Question: I'm trying to make two divs, each containing a title and a list, next to each other. However, if one list is smaller than the other, then the div with the smaller list is lower on the web page:

This is the code for the divs:
'''
<div id='classes' class="profileList">
<h2 class="title">Classes</h2>
<ul>
<li>Soldier</li>
<li>Sniper</li>
<li>Spy</li>
</ul>
</div><div id="divisions" class="profileList">
<h2 class="title">Divisions</h2>
<ul>
<li>Steel</li>
<li>Silver</li>
</ul>
</div>
'''
(The end of the left one and the start of the right one are right next to each other because otherwise 50% div width does not put the divs next to each other)
This is the CSS:
'''
.title {
position: relative;
text-align: center;
padding-top: 0;
margin-top: 0;
text-shadow: #FAD2AF 0 0 6px;
}
.profileList {
display: inline-block;
width: 50%;
}
'''
Why are these div tops at different heights when the elements aren't equal? And how do I fix it?
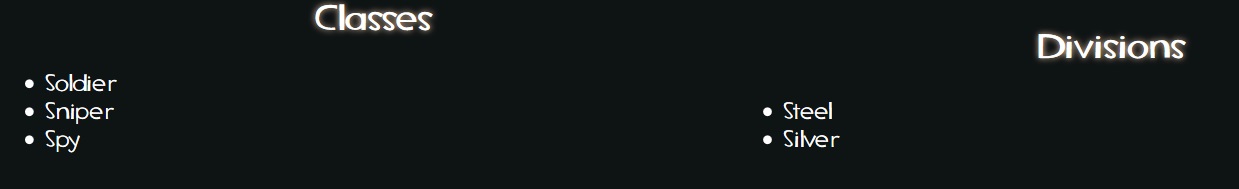
Answer: change '.profileList' to this:
'''
.profileList {
display: inline-block;
width: 50%;
vertical-align:top;
}
'''
when you use 'inline-block', you need to give it the desired vertical align, since the default is 'baseline'